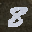
Label: 8